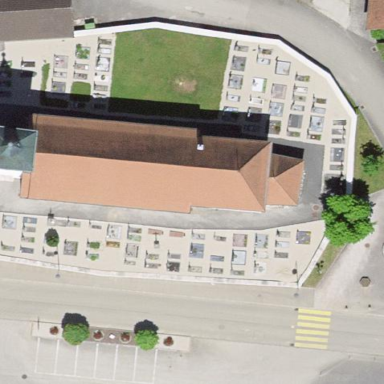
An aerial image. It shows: Cemetery.